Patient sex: M
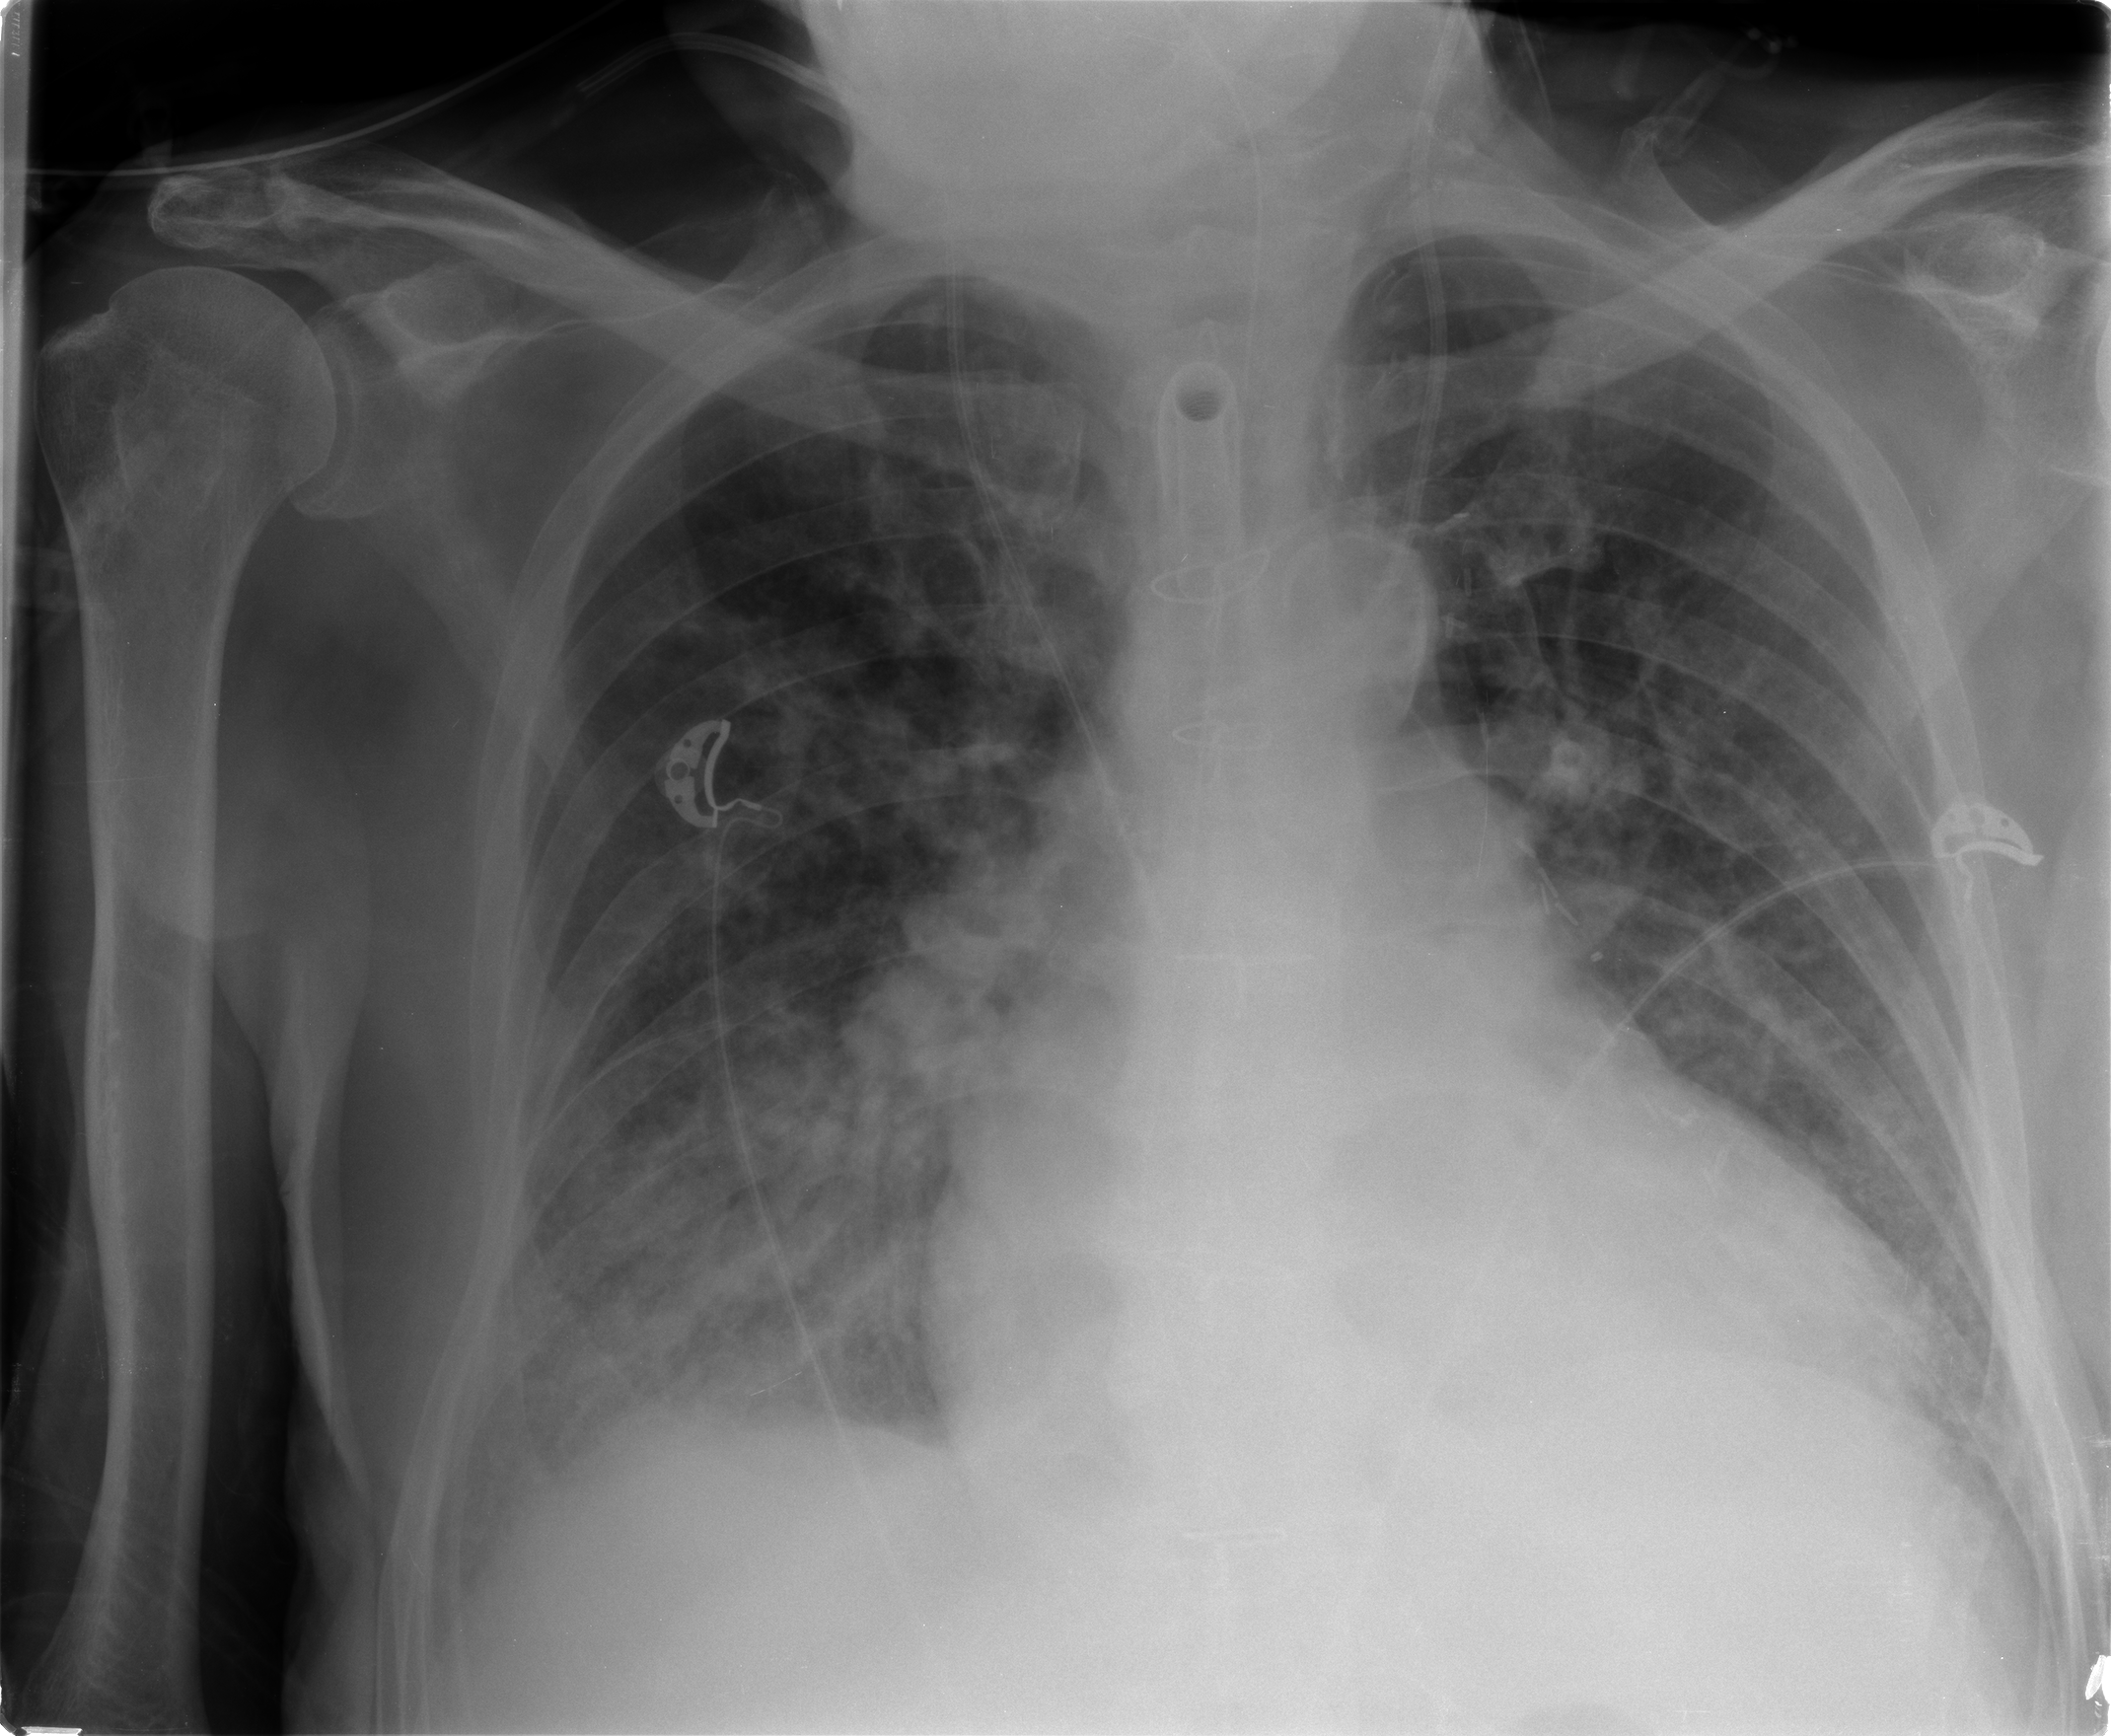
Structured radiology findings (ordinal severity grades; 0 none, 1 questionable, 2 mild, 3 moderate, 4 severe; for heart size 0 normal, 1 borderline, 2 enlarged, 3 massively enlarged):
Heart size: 3
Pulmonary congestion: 2
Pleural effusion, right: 2
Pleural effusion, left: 0
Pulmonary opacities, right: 3
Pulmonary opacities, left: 2
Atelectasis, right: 2
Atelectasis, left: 2